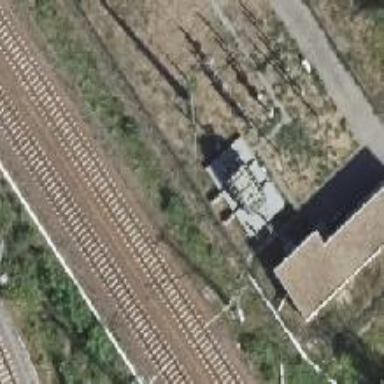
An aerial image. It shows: Outdoor transformer used for traction purposes.